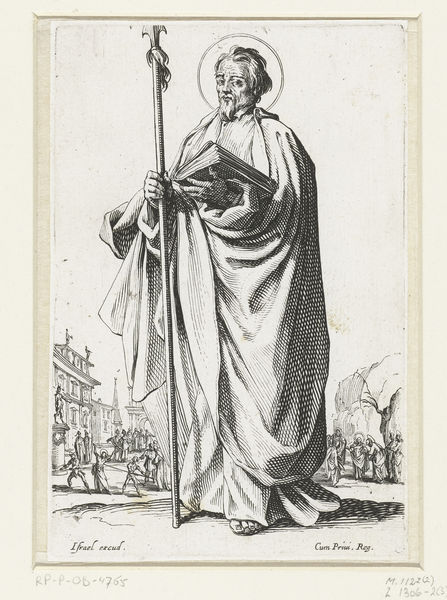
Titel: Apostel Tomas
Künstler: Jacques Callot
Standort: Amsterdam
Institution: Rijksmuseum
Schlagwörter: épée, ville, pique, marc, croix, saint, livre, bible, auréole, apôtre, évangile, israel, bible évangile livre